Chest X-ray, AP view. Patient: 69 years old, sex M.
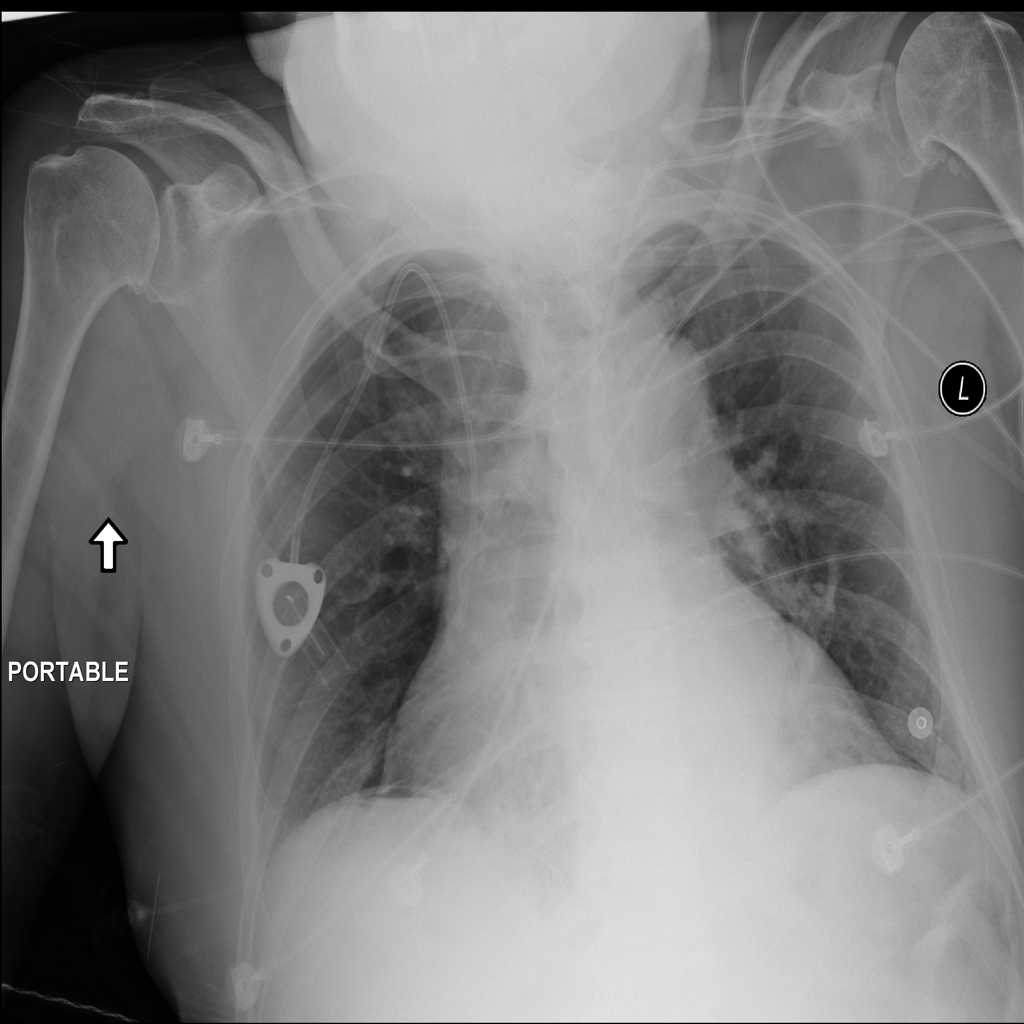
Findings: No Finding